Interaction volume radius: 5 \u00c5
Interaction volume height: 25 \u00c5
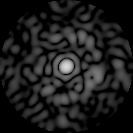
Disorder parameter: 0.8479